Interaction volume radius: 5 \u00c5
Interaction volume height: 25 \u00c5
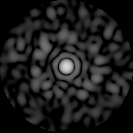
Disorder parameter: 0.8838